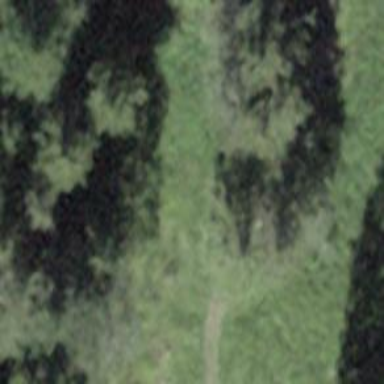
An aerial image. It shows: Path on the ground.